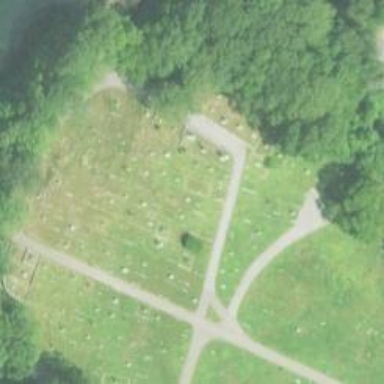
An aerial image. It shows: Private cemetery known as grave yard.